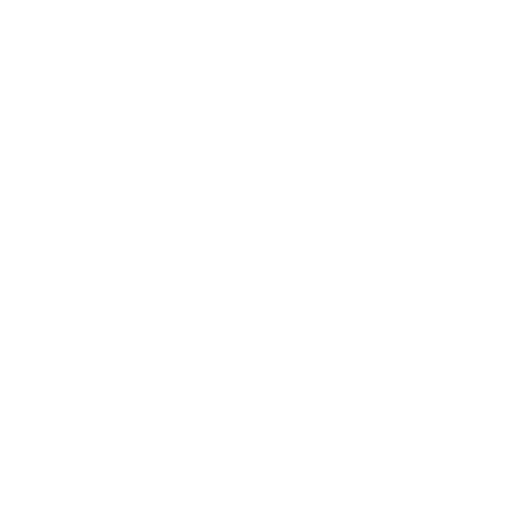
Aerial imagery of valley in California named Lompoc Canyon containing low intensity development, grassland, medium intensity development, shrub, open development, pasture, and herbaceous wetlands